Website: macys
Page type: account-dashboard
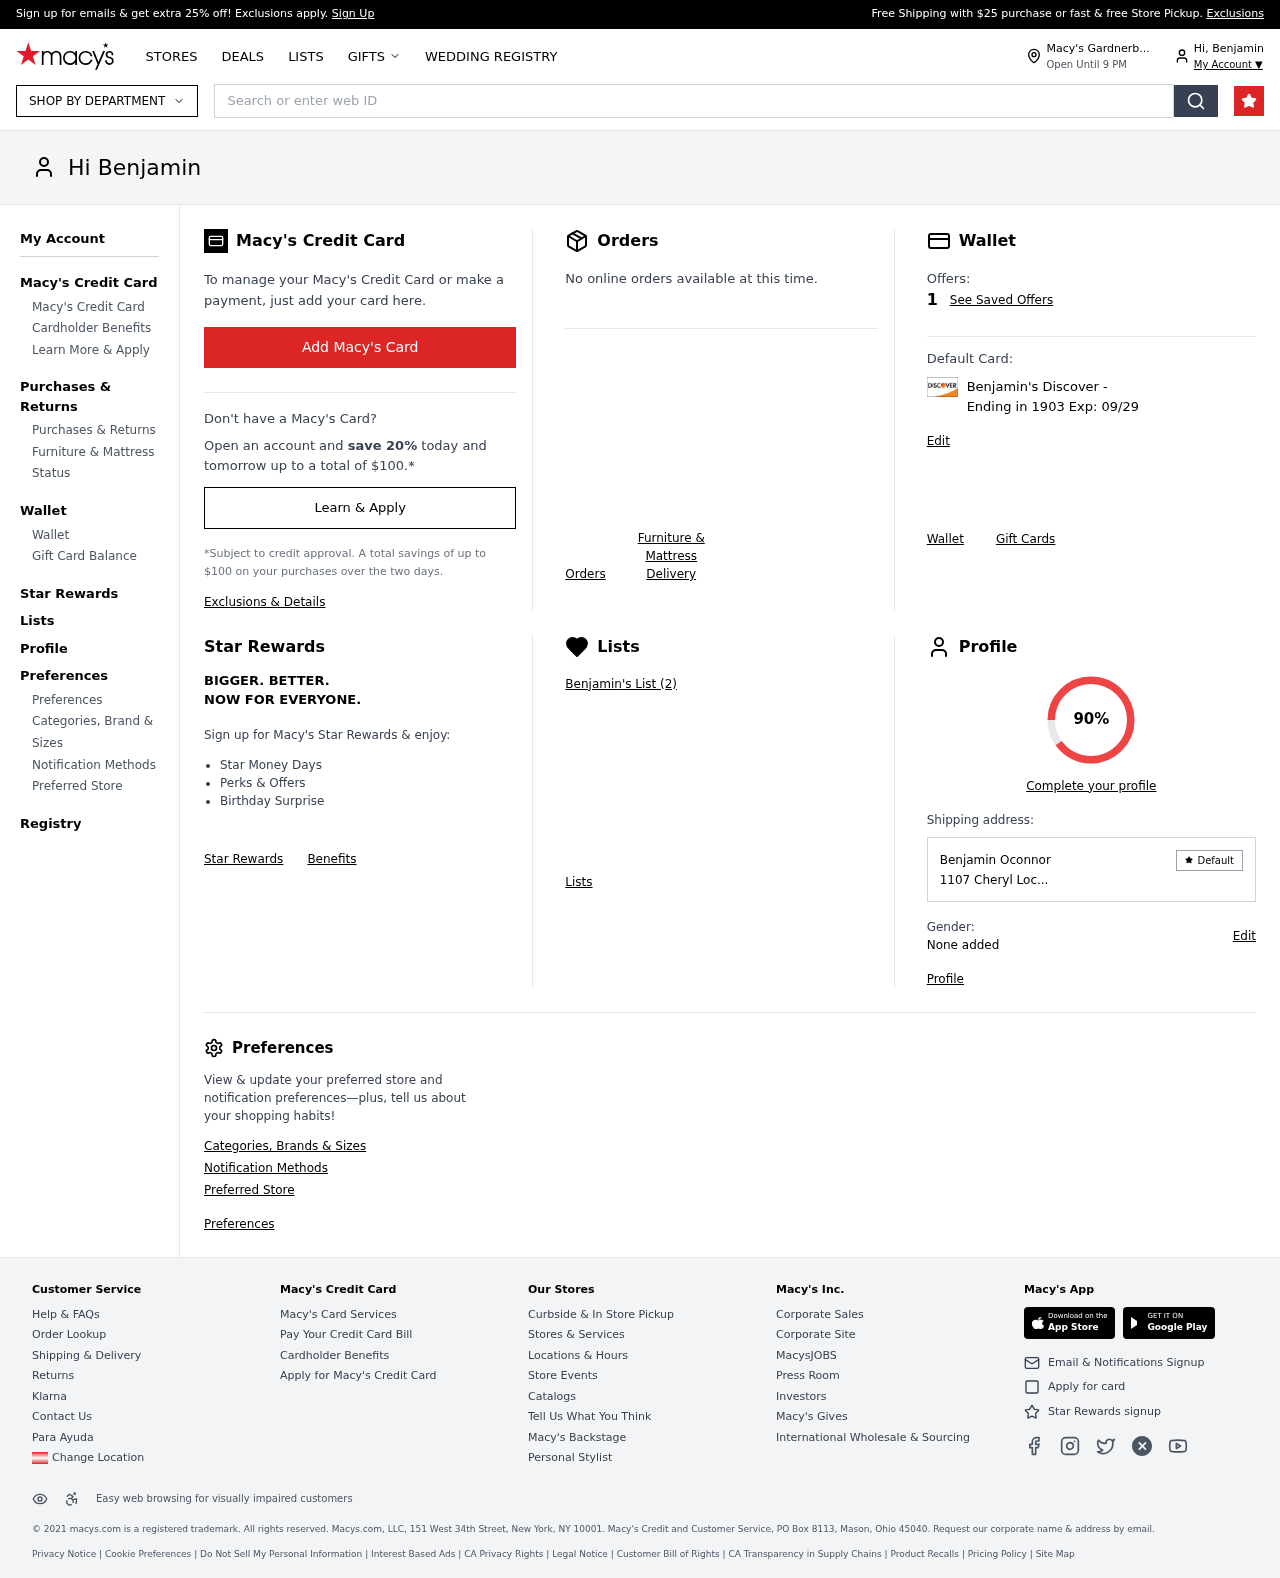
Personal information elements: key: PII_CARD_LAST4
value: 1903
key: PII_CARD_TYPE
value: Discover
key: PII_CITY
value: Gardnerb
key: PII_FIRSTNAME
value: Benjamin
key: PII_FULLNAME
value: Benjamin Oconnor
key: PII_STREET
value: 1107 Cheryl Loc
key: PII_CARD_EXPIRY
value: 09/29
Search elements: key: HEADER_SEARCH
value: Search or enter web ID